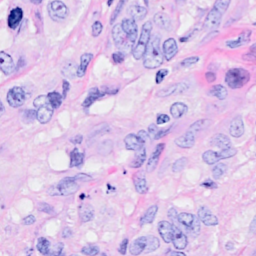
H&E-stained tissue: Breast